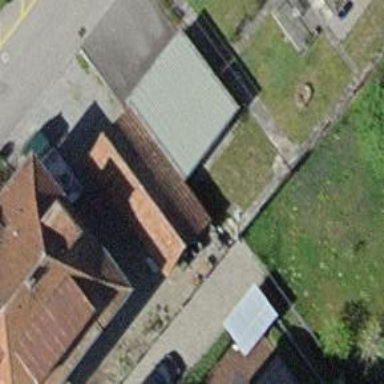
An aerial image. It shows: Garage.